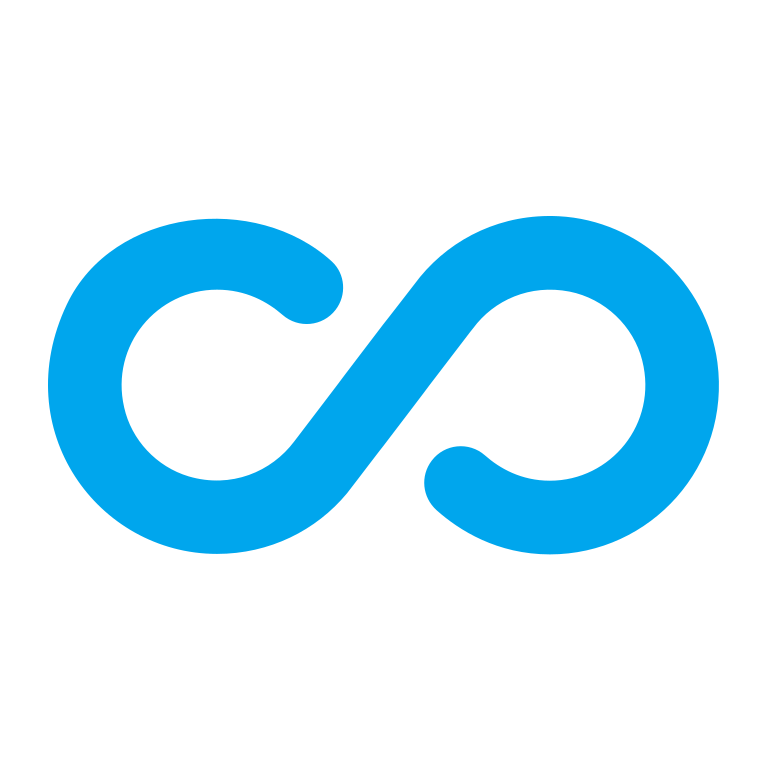
infinity flat